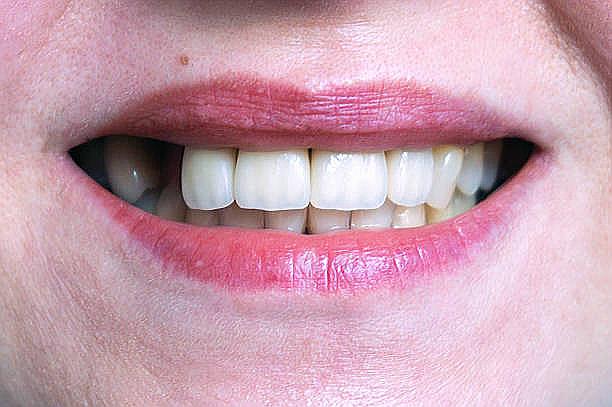
Condition: hypodontia